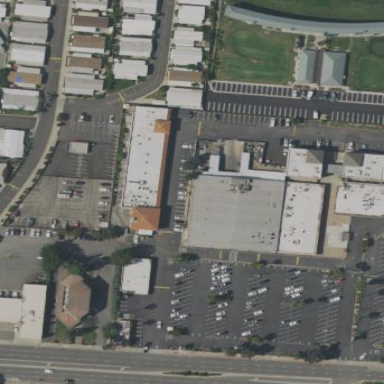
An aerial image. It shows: Retail building.